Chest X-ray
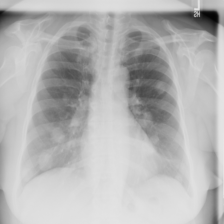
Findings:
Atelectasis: negative
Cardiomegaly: negative
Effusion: negative
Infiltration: negative
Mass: negative
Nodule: positive
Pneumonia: negative
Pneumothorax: negative
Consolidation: negative
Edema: negative
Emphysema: negative
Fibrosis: negative
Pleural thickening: negative
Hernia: negative